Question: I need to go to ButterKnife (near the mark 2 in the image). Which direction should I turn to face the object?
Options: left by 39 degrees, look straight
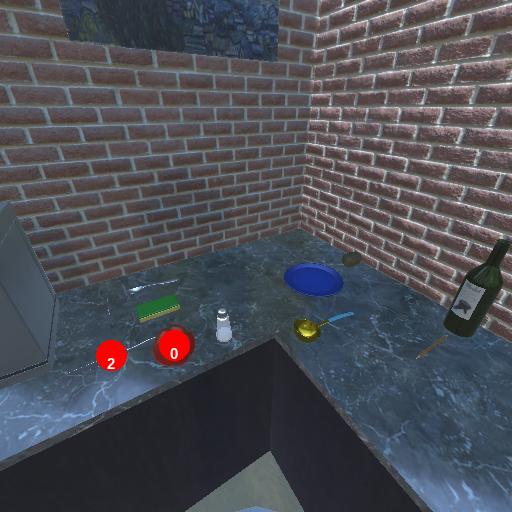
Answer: left by 39 degrees